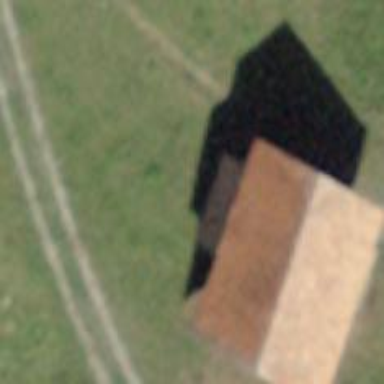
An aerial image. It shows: Rural barn.